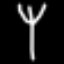
Label: fork